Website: apple
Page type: billing-address
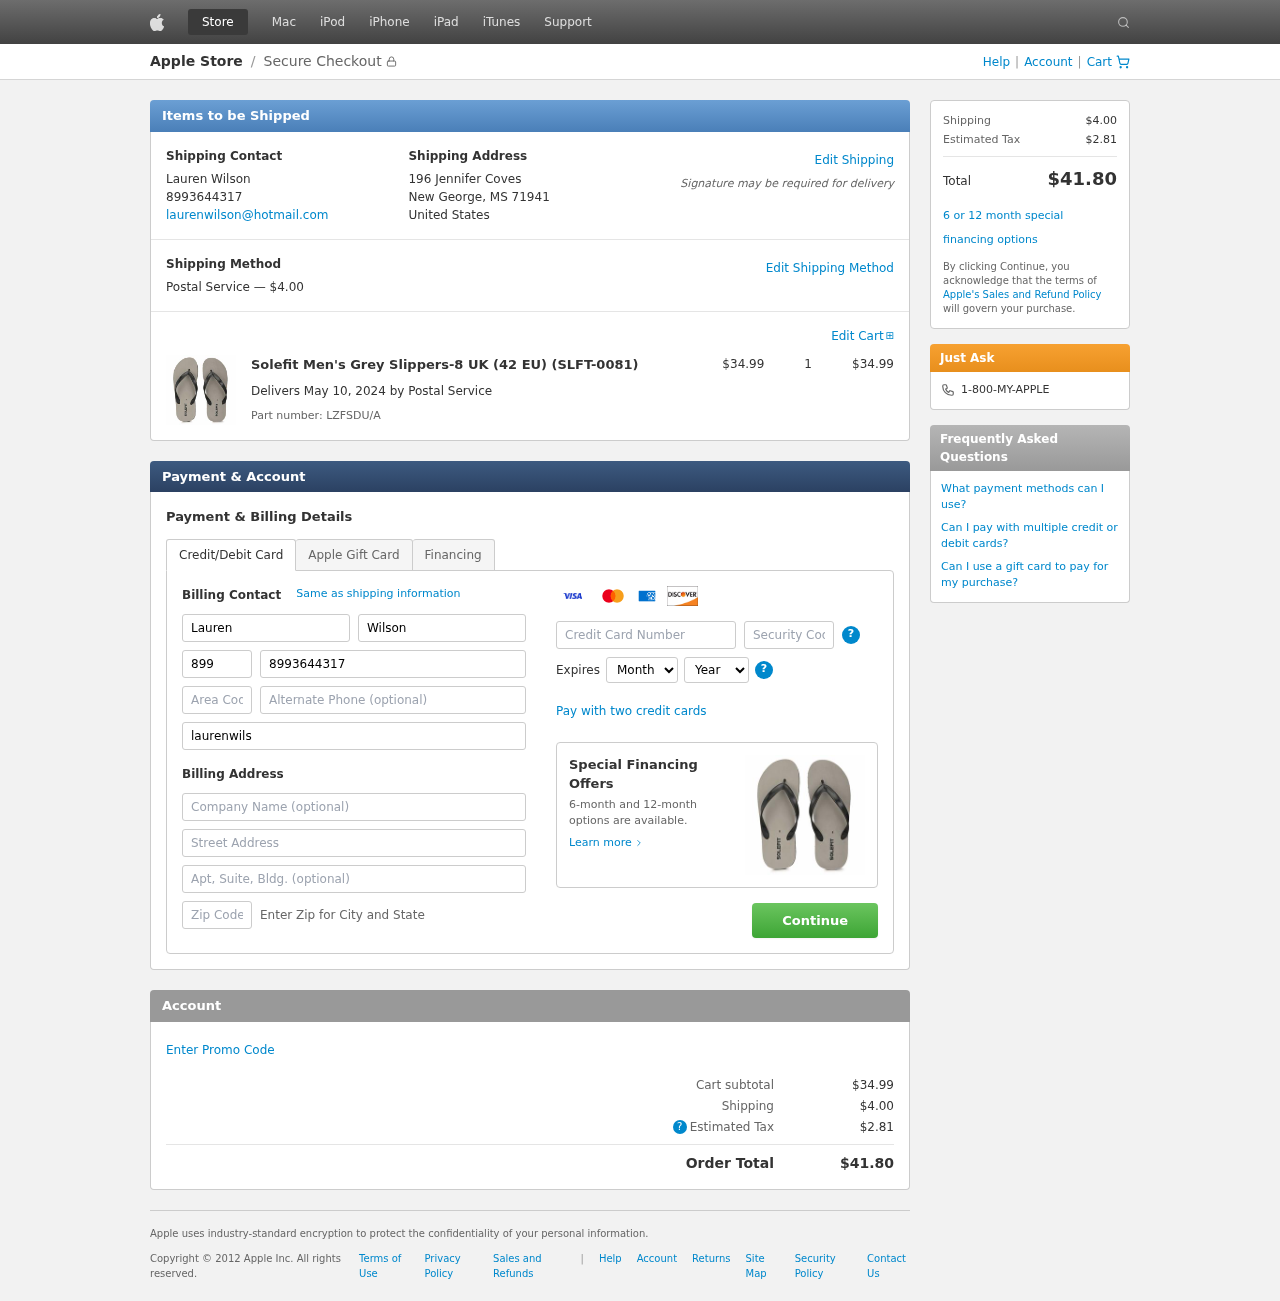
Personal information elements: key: PII_CARD_CVV
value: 017
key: PII_CARD_EXPIRY_MONTH
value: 01
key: PII_CARD_EXPIRY_YEAR
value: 29
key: PII_CARD_NUMBER
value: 6522 3725 6962 5634
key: PII_CITY_STATE_ZIP
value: New George, MS 71941
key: PII_COUNTRY
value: United States
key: PII_EMAIL
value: laurenwilson@hotmail.com
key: PII_FIRSTNAME
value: Lauren
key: PII_FULLNAME
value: Lauren Wilson
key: PII_LASTNAME
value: Wilson
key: PII_PHONE
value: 8993644317
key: PII_PHONE_AREA
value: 899
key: PII_STREET
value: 196 Jennifer Coves
Product elements: key: PRODUCT1_NAME
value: Solefit Men's Grey Slippers-8 UK (42 EU) (SLFT-0081)
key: PRODUCT1_PRICE
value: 34.99
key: PRODUCT1_QUANTITY
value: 1
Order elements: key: ORDER_SHIPPING_COST
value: $4.00
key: ORDER_SUBTOTAL
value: $34.99
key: ORDER_DELIVERY_DATE
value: May 10, 2024
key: ORDER_PART_NUMBER
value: LZFSDU/A
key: ORDER_TAX
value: $2.81
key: ORDER_TOTAL
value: $41.80